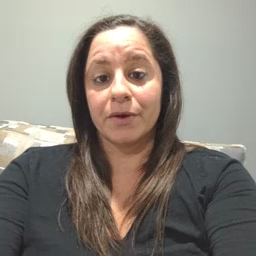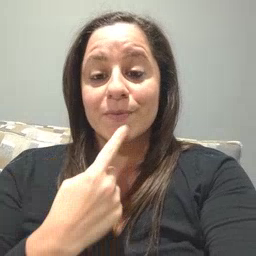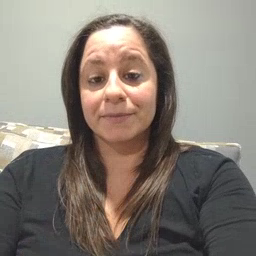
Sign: red